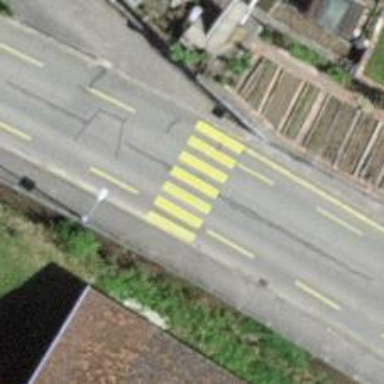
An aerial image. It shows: Uncontrolled zebra crossing on the road.